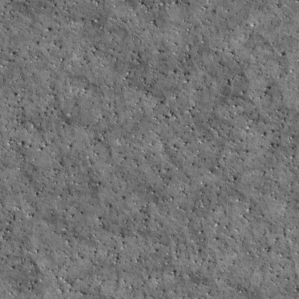
Label: non_frost